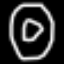
Label: donut